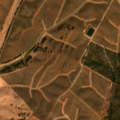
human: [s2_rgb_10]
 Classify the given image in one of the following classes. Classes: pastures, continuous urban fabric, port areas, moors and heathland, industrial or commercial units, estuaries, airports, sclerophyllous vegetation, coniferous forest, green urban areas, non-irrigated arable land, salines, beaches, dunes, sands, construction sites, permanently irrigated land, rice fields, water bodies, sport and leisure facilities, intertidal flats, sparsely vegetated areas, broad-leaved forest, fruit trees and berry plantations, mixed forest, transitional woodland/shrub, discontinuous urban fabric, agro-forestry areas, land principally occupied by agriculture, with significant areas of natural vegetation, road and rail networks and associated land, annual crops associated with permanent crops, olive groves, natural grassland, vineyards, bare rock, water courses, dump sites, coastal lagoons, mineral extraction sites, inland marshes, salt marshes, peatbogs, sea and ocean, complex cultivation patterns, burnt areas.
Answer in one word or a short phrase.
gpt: non-irrigated arable land, olive groves, coniferous forest